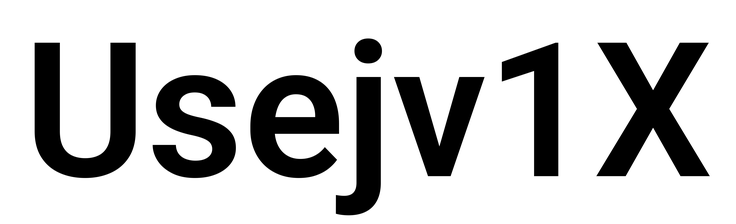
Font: Roboto_SemiBold